Aerial crown-view tile of a tropical tree (Barro Colorado Island, Panama), acquired 20240611:
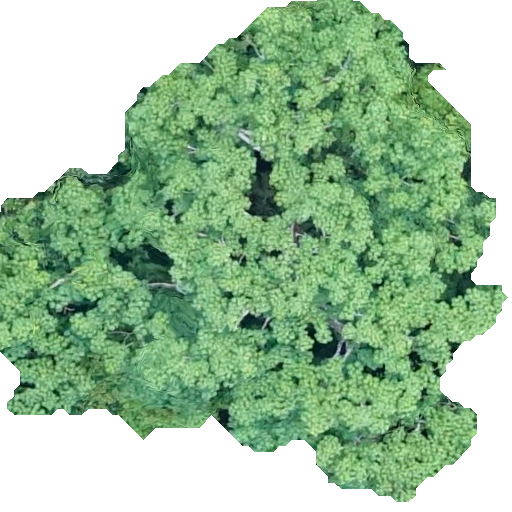
Species: Pseudobombax septenatum
GBIF accepted scientific name: Pseudobombax septenatum
Crown area: 276.145 m²